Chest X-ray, AP view. Patient: 46 years old, sex M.
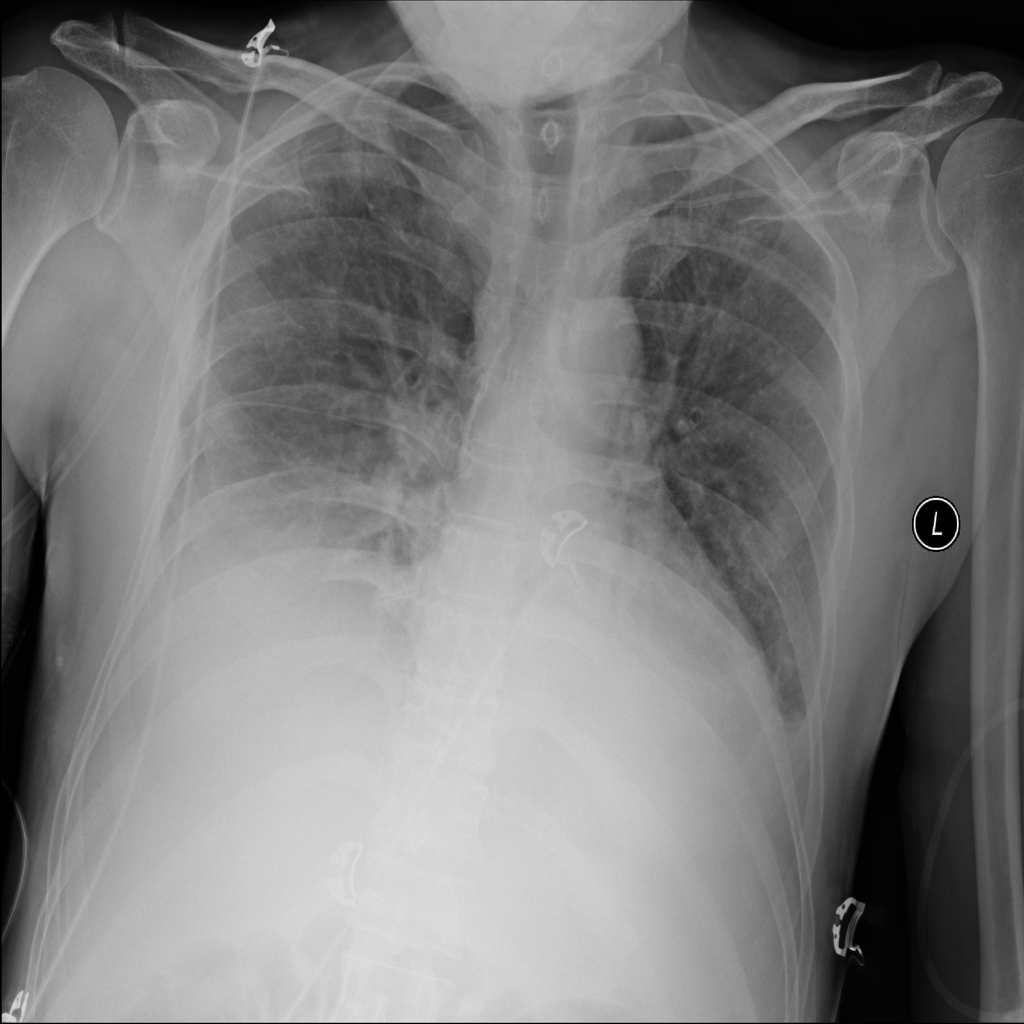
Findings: Edema, Effusion, Infiltration